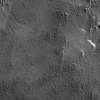
Atmospheric dust classification: not_dusty